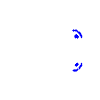
Particle: pion